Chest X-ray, PA view. Patient: 39 years old, sex M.
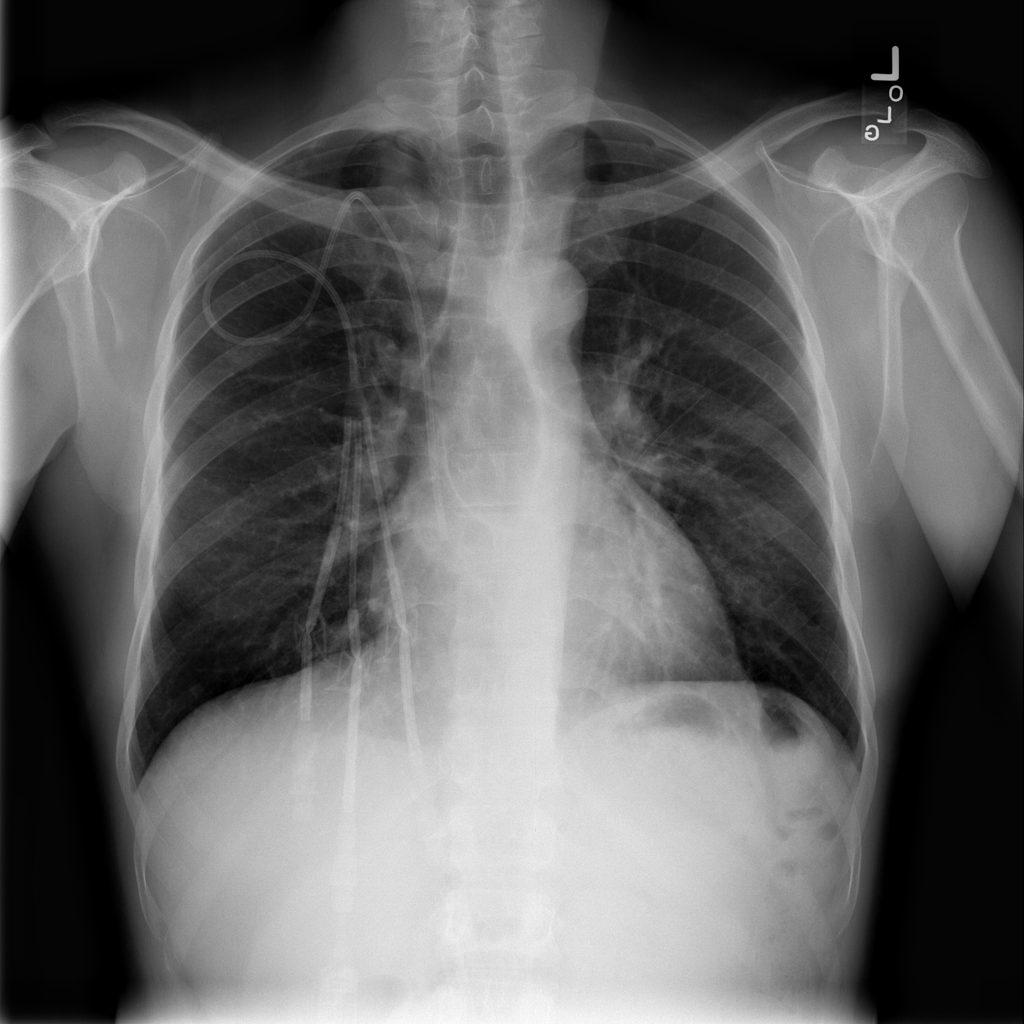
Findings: No Finding